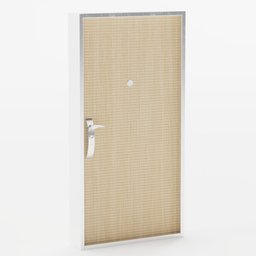
Label: architecture